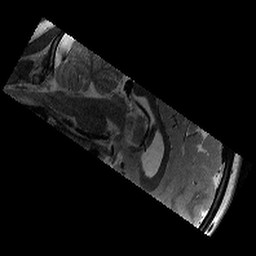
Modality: T2w
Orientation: sagittal
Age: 11
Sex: male
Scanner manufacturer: siemens
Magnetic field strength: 3 T
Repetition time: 9.23 s
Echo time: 0.067 s